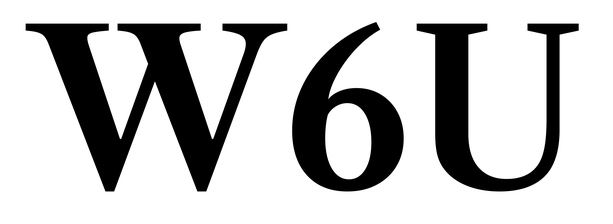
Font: LibreCaslonText_SemiBold